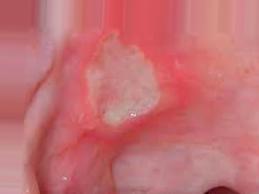
Condition: Mouth Ulcer